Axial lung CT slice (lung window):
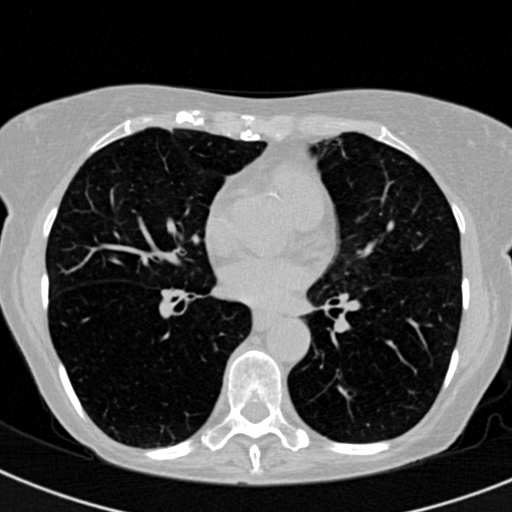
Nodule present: no